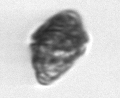
Label: Kryptoperidinium_triquetrum